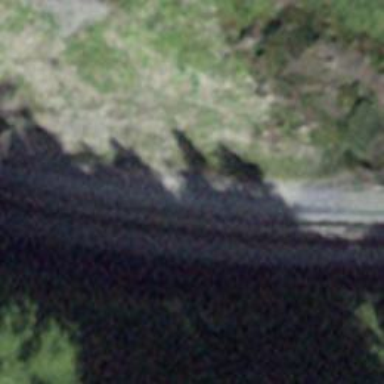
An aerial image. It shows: Narrow-gauge railway track with 1 electrified contact line.